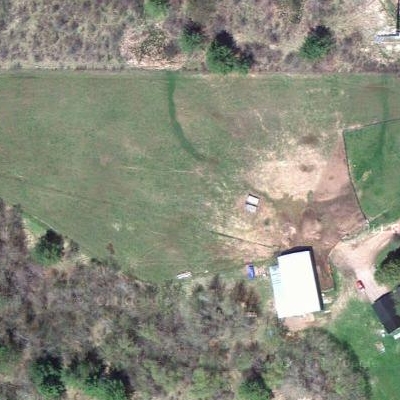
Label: Grass